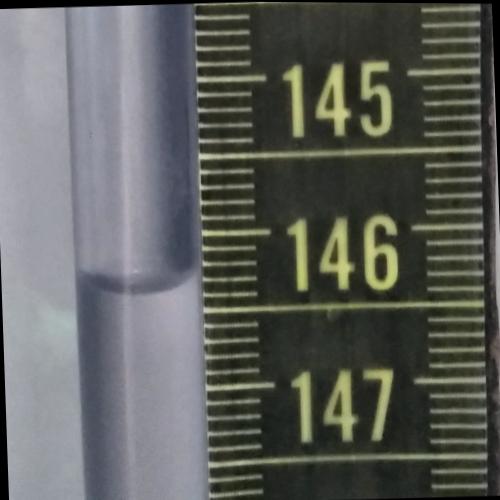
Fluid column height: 146.3 cm